Field crop: maize
Growth stage: 2
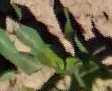
Species: maize